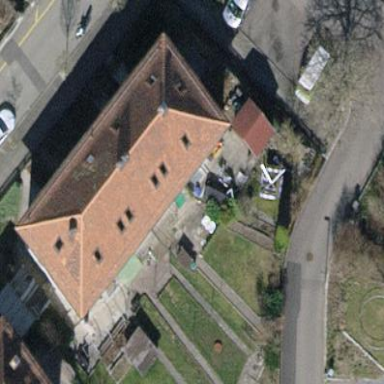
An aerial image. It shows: Building with tiled roof.